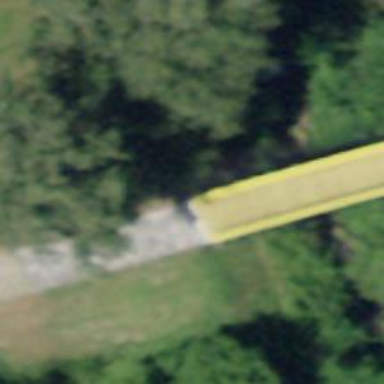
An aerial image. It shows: Footway on bridge.